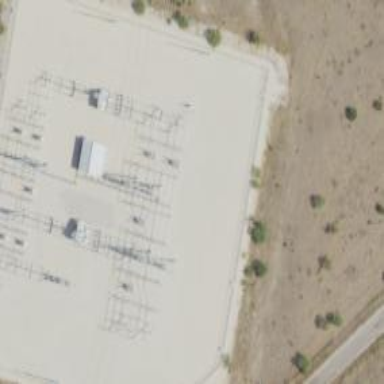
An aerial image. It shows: Switch for power supply.